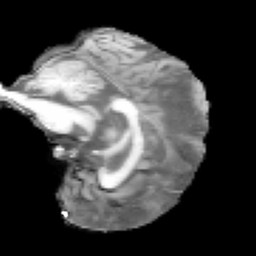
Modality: T1w
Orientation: sagittal